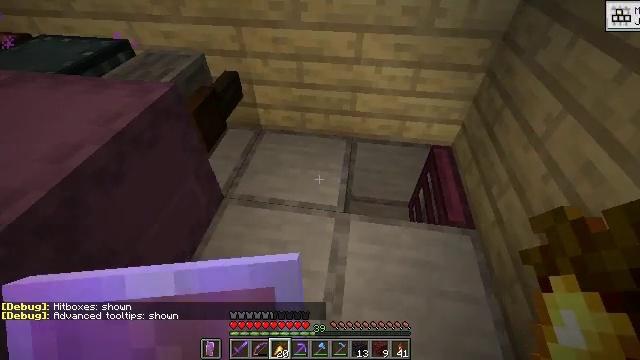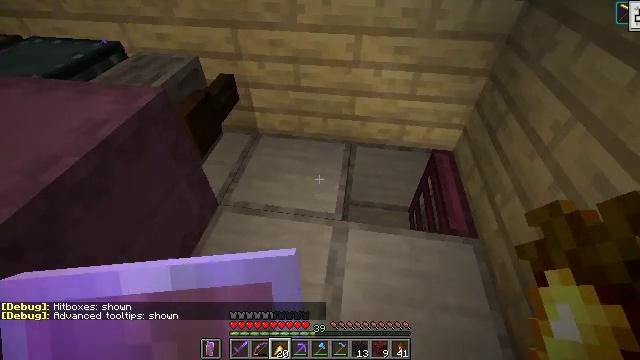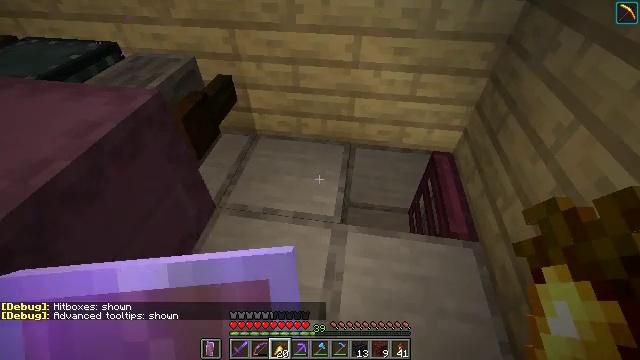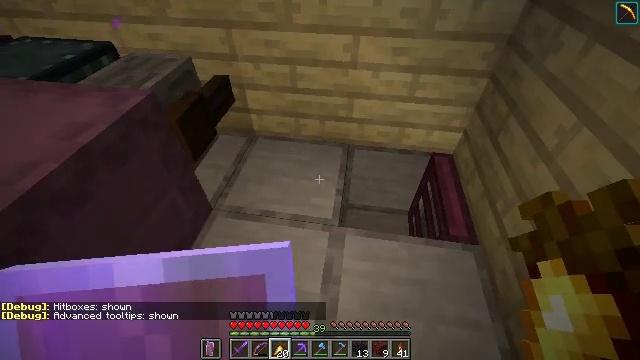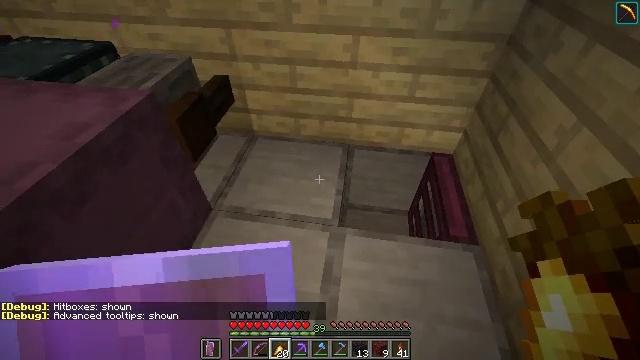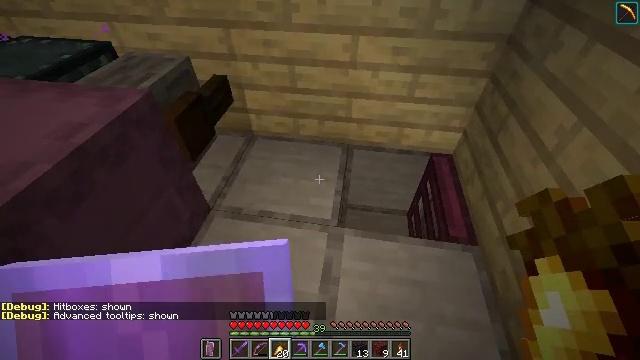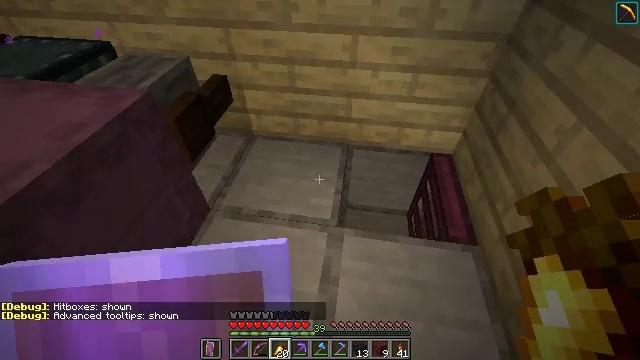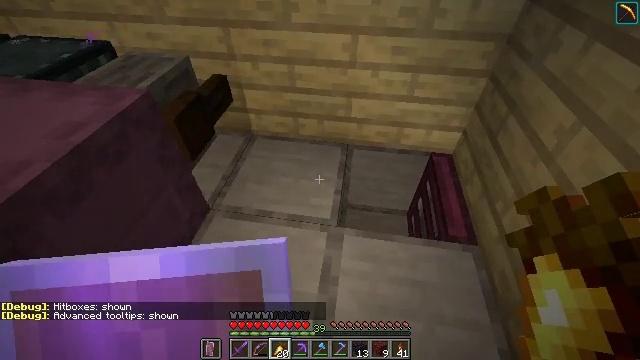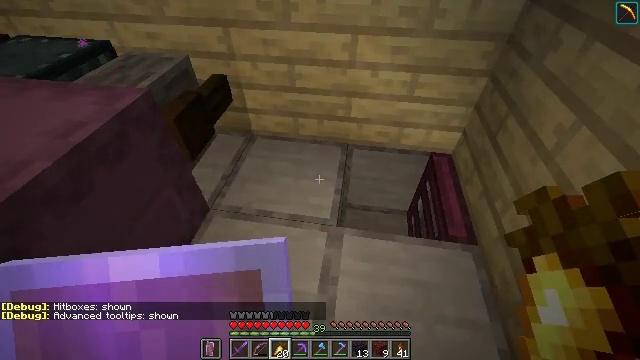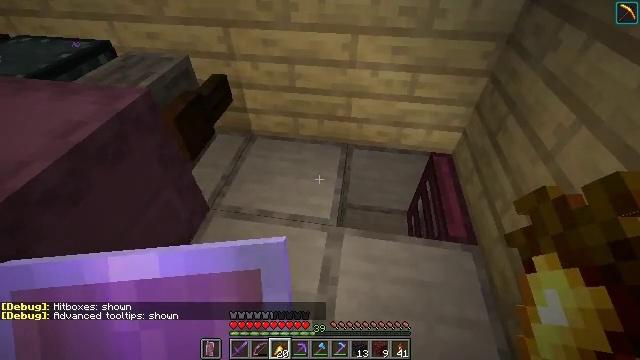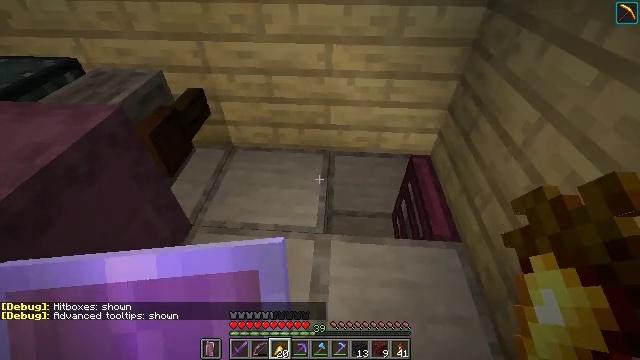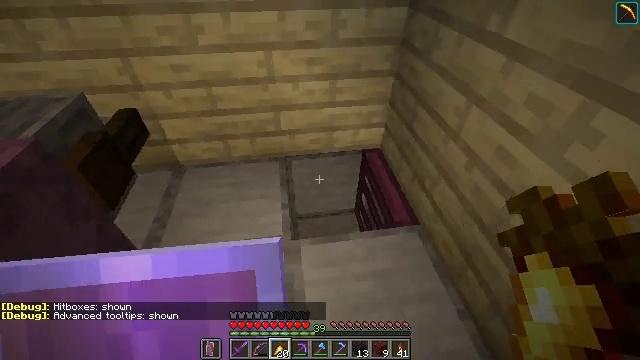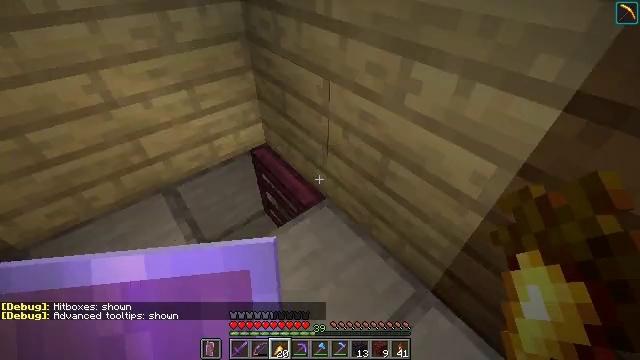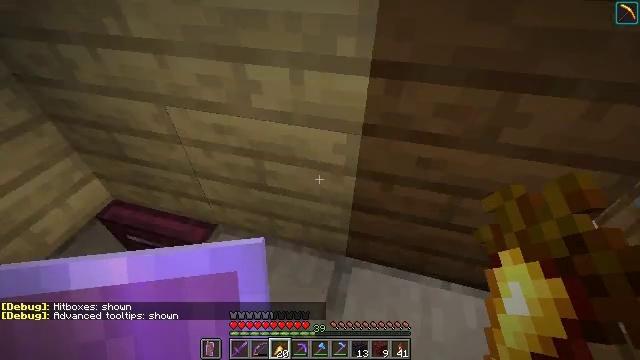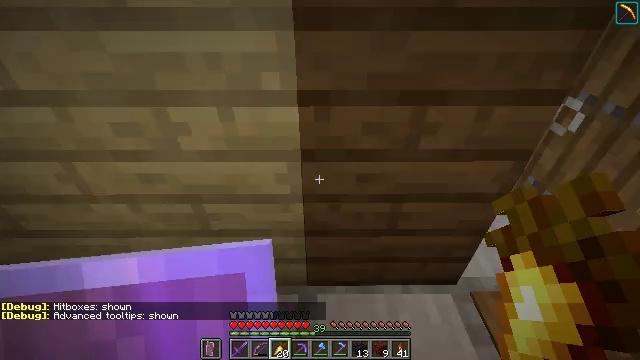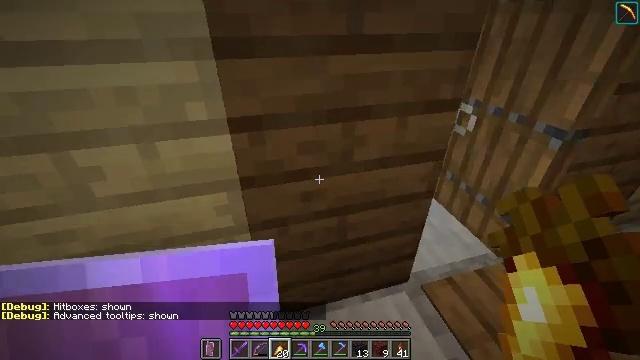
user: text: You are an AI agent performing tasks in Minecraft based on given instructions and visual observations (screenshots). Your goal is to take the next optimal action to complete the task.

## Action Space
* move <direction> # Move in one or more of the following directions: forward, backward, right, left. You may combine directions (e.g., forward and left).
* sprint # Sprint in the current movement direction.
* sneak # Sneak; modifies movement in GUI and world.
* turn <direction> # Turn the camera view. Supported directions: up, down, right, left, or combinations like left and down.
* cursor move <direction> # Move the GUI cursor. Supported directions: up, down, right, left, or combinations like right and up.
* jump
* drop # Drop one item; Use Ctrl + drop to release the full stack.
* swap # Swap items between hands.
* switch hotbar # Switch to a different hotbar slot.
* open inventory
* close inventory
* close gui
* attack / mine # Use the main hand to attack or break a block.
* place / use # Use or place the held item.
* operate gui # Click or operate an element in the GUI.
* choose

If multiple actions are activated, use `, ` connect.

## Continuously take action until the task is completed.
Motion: motion action
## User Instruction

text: Harvest nether wart blocks for resources.
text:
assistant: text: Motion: no_op
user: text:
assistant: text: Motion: no_op
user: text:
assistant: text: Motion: no_op
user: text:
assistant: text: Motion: no_op
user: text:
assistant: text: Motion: no_op
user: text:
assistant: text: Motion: no_op
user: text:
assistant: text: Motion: no_op
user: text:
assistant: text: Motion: no_op
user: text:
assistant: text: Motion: no_op
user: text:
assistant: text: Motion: turn right and up
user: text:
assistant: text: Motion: turn right
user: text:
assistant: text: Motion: turn right
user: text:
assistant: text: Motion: turn right
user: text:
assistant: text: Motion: turn right and up
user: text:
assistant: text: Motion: turn right and up
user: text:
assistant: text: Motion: turn right and up
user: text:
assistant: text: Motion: turn right
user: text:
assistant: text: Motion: no_op
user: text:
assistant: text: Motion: no_op
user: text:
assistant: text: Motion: move forward and move right, turn up
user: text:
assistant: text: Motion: move forward, turn left and up
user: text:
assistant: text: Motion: move forward, turn left and up
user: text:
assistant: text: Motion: move forward and move right
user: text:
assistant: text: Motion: move forward and move right
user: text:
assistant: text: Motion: move forward and move right
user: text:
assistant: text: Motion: move forward and move right
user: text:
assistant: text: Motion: move forward
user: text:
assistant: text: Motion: move forward
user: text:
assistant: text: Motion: move forward
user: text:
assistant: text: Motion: move forward